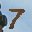
Label: 7